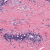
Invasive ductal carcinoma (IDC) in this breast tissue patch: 0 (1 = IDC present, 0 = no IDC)